Question: I have drawn a on Google Maps. But I am unable to verify whether a point exists within that area. How can I achieve this? Any suggestion would be appreciated.
'''
<!DOCTYPE html>
<html>
<head>
<title>Polygon</title>
<script type="text/javascript" src="https://maps.googleapis.com/maps/api/js?key=my_API_key&sensor=false&libraries=geometry"></script>
<script>
var centerPoint = new google.maps.LatLng(22.65, 88.45);
var centerPoint2 = new google.maps.LatLng(28.3, 86.3167);
var centerPoint3 = new google.maps.LatLng(22.65, 88.45);
var centerPoint4 = new google.maps.LatLng(20.6333, 84.3167);
var centerPoint5 = new google.maps.LatLng(24.6333, 85.3167);
function Initialize() {
var mapProp = {
center: centerPoint,
zoom: 4,
mapTypeId: google.maps.MapTypeId.HYBRID
};
var map = new google.maps.Map(document.getElementById("MyMap"), mapProp);
var marker = new google.maps.Marker({
position: centerPoint,
animation: google.maps.Animation.BOUNCE
});
var myTrip = [centerPoint2, centerPoint3, centerPoint4];
var flightPath = new google.maps.Polygon({
path: myTrip,
strokeColor: "#0000FF",
strokeOpacity: 0.2,
strokeWeight: 2,
fillColor: "#B0F0FF",
fillOpacity: 0.4,
editable: true
});
marker.setMap(map);
flightPath.setMap(map);
var locationExists = new google.maps.geometry.poly.containsLocation({
point: centerPoint5,
polygon: flightPath
});
document.getElementById("MyData").innerHTML = locationExists;
}
google.maps.event.addDomListener(window, 'load', Initialize);
</script>
</head>
<body>
<div id="MyMap" style="height: 500px; width: 500px;"></div>
<div id="MyData" style="height: 500px; width: 500px;"></div>
</body>
'''
Is the 'containsLocation()' used properly? If not please suggest.

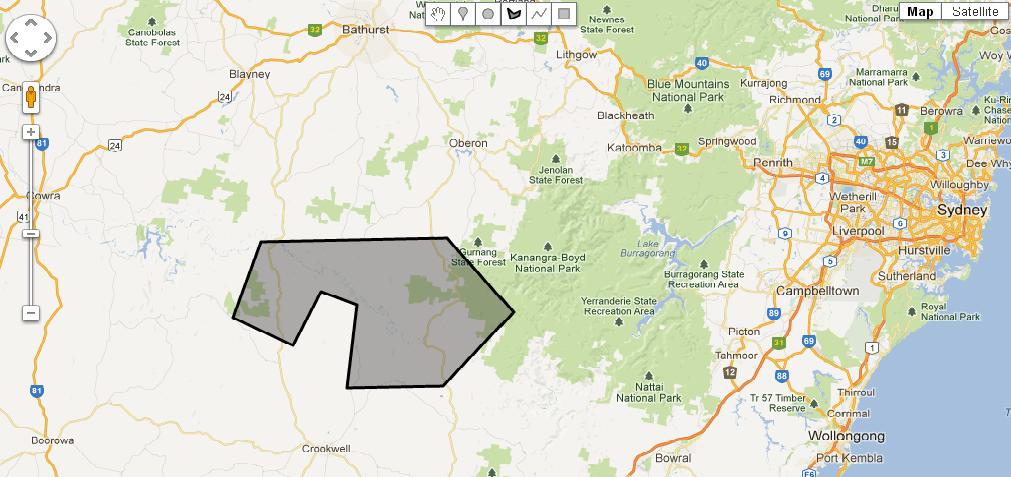
Answer: Use <URL>
the geometry-library isn't loaded by default, you must load it by using the libraries-parameter of the maps-api